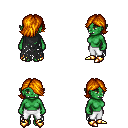
a pixel art fantasy rpg character, female body template, orc, green skin, black tattered cape, white pants, dark blonde swoop hairstyle, gold boots, four views (front, back, left, right), 2x2 character sprite sheet, small pixel art, hard edges, no anti-aliasing